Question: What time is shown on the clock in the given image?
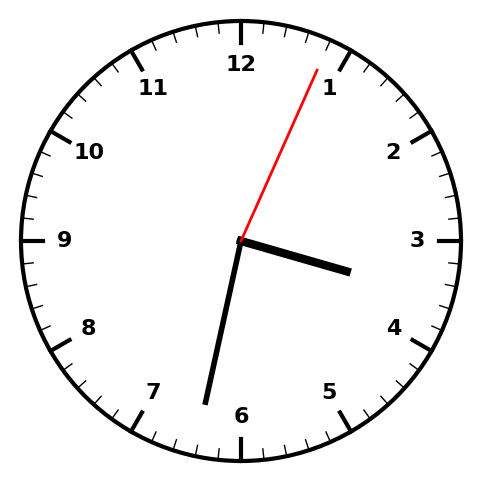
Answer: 03:32:04